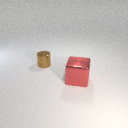
large red metal cube in front of small brown metal cylinder